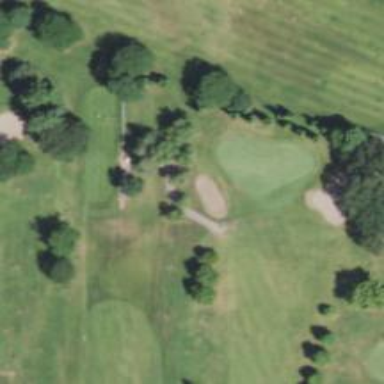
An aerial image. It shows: Service road used as golf cart path.